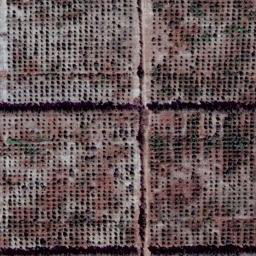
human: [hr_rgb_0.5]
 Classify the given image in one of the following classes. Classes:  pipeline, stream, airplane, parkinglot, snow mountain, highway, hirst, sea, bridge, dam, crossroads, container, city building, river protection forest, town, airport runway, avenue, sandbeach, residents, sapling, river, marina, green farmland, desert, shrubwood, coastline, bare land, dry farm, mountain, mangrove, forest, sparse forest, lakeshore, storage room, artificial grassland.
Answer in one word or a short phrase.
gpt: dry farm